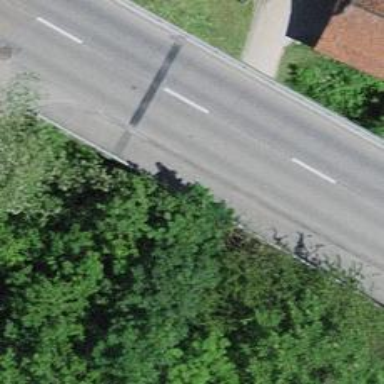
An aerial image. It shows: Footway passing through tunnel.